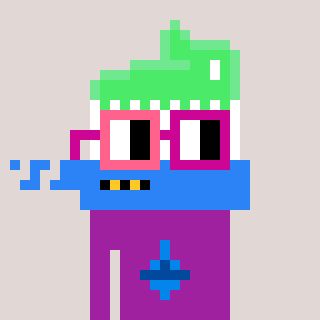
a pixel art character with square pink and red glasses, a toothbrush-shaped head and a magenta-colored body on a warm background